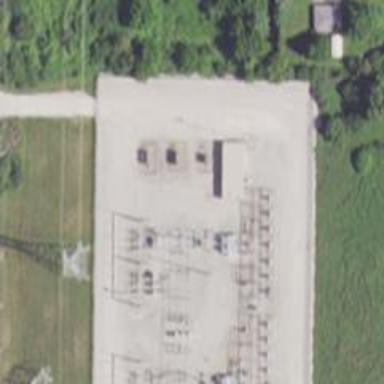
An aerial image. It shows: Switch for power supply.